Question: I have a "dial tone" python program that is imported into a Falsk webserver, and I have an html embedded roundSlider widget that I am trying to use to update the sample rate variable values inside dial tone program. Once I run the webserver and start dragging the slider, visually the value of the slider does update/change when dragging it, but there is no tone, the tone program doesn't start!
Please, I need your help to figure this out.
Here is my flask app.py:
'''
from flask import Flask, render_template, jsonify, request,redirect,url_for
from random import randint
from top_block_22 import top_block_22
app = Flask(__name__)
# def test():
# print("its working")
@app.route('/')
def slide_func():
return render_template("index.html")
print(slide_val)
return(slide_val)
def test():
print("its working")
@app.route('/valueofslider')
def slide():
slide_val = request.args.get('slide_val')
return main(slide_val)
def main(slide_val):
tb = top_block_22()
tb.start()
samp_rate = int(slide_val) + 100
print(samp_rate)
return(slide_val)
app.debug = True
if __name__ == '__main__':
app.run(debug=True)
'''
Main dial tone code:
'''
from gnuradio import analog
from gnuradio import audio
from gnuradio import blocks
from gnuradio import eng_notation
from gnuradio import gr
from gnuradio.eng_option import eng_option
from gnuradio.filter import firdes
from optparse import OptionParser
from flask import Flask, render_template, jsonify, request, redirect, url_for
from random import randint
#from app import *
class top_block_22(gr.top_block):
def __init__(self, samp_rate):
gr.top_block.__init__(self, "Top Block 22")
##################################################
# Variables
##################################################
self.samp_rate = samp_rate = 32000
##################################################
# Blocks
##################################################
self.blocks_add_xx = blocks.add_vff(1)
self.audio_sink = audio.sink(32000, '', True)
self.analog_sig_source_x_1 = analog.sig_source_f(samp_rate, analog.GR_COS_WAVE, 440, 0.4, 0)
self.analog_sig_source_x_0 = analog.sig_source_f(samp_rate, analog.GR_COS_WAVE, 350, 0.4, 0)
self.analog_noise_source_x_0 = analog.noise_source_f(analog.GR_GAUSSIAN, 0.005, -42)
##################################################
# Connections
##################################################
self.connect((self.analog_noise_source_x_0, 0), (self.blocks_add_xx, 2))
self.connect((self.analog_sig_source_x_0, 0), (self.blocks_add_xx, 0))
self.connect((self.analog_sig_source_x_1, 0), (self.blocks_add_xx, 1))
self.connect((self.blocks_add_xx, 0), (self.audio_sink, 0))
def main(top_block_cls=top_block_22, options=None):
tb = top_block_22('samp_rate')
tb.start()
try:
raw_input('Press Enter to quit: ')
except EOFError:
pass
tb.stop()
tb.wait()
if __name__ == '__main__':
main()
'''
index.html script:
'''
<!DOCTYPE html>
<html>
<head>
<meta charset="utf-8">
<title>jQuery roundSlider - JS Bin</title>
<link rel="icon" href="data:,">
<script src="https://cdnjs.cloudflare.com/ajax/libs/jquery/3.4.1/jquery.min.js"></script>
<link href="https://cdnjs.cloudflare.com/ajax/libs/roundSlider/1.3.2/roundslider.min.css" rel="stylesheet" />
<script src="https://cdnjs.cloudflare.com/ajax/libs/roundSlider/1.3.2/roundslider.min.js"></script>
</head>
<body>
<!-- Only html needed -->
<form class="form-inline" method="POST" action="{{ url_for('slide') }}">
<div id="slider"></div>
<script>
var val;
$("#slider").roundSlider({
radius: 215,
min: 0,
max: 100000,
change: function () {
var obj1 = $("#slider").data("roundSlider");
val = obj1.getValue();
value: 10
$.getJSON('/valueofslider', {
slide_val: val
});
}
});
</script>
</body>
</html>
'''
Here is an image of the slider when its updating its values:

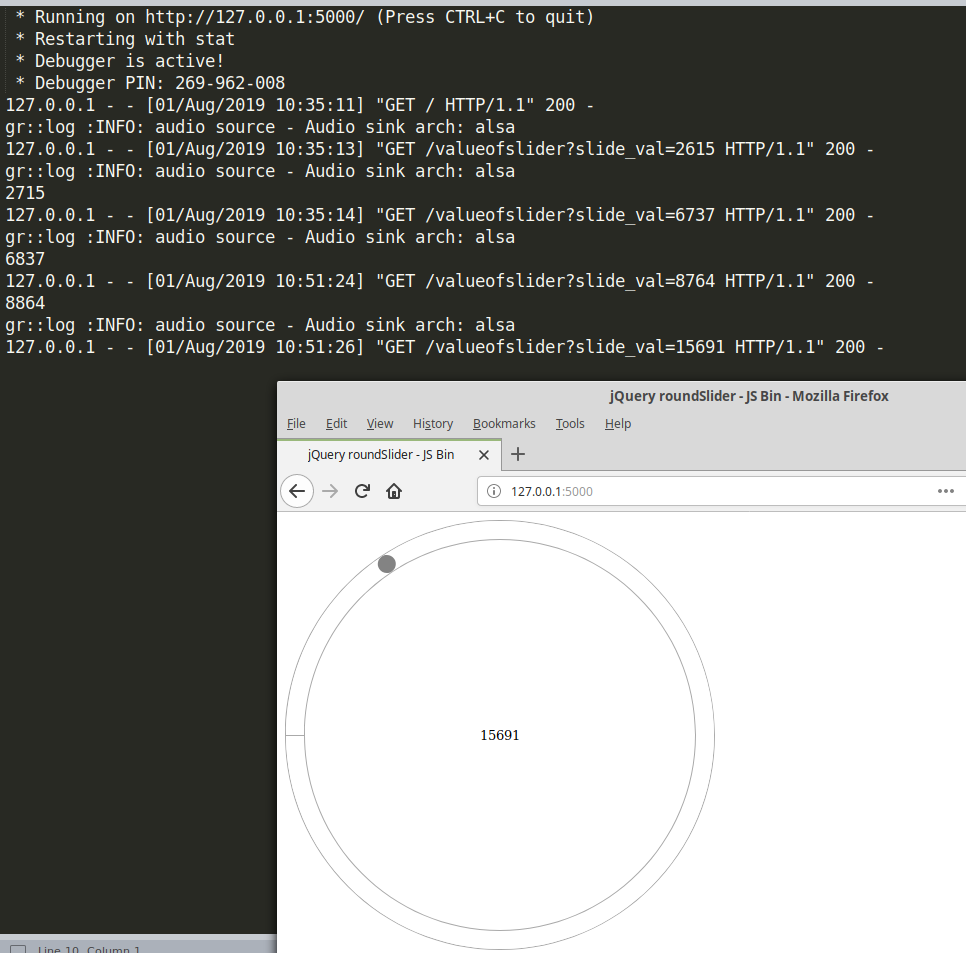
Answer: This code works for me.
Main problem was that function runs so fast that nobody can hear sound - so I added 'time.sleep(0.5)'
I put all code in one file so it is easier to copy and paste to file to run it.
Main page 'http://localhost:5000/' displays few links with different values to test it.
'''
from gnuradio import analog
from gnuradio import audio
from gnuradio import blocks
from gnuradio import eng_notation
from gnuradio import gr
from gnuradio.eng_option import eng_option
from gnuradio.filter import firdes
from optparse import OptionParser
class top_block_22(gr.top_block):
def __init__(self, samp_rate=32000): # default value for samp_rate
gr.top_block.__init__(self, "Top Block 22")
##################################################
# Variables
##################################################
self.samp_rate = samp_rate # without "= 32000"
print('[DEBUG] top_block_22:', self.samp_rate)
##################################################
# Blocks
##################################################
self.blocks_add_xx = blocks.add_vff(1)
self.audio_sink = audio.sink(32000, '', True)
self.analog_sig_source_x_1 = analog.sig_source_f(samp_rate, analog.GR_COS_WAVE, 440, 0.4, 0)
self.analog_sig_source_x_0 = analog.sig_source_f(samp_rate, analog.GR_COS_WAVE, 350, 0.4, 0)
self.analog_noise_source_x_0 = analog.noise_source_f(analog.GR_GAUSSIAN, 0.005, -42)
##################################################
# Connections
##################################################
self.connect((self.analog_noise_source_x_0, 0), (self.blocks_add_xx, 2))
self.connect((self.analog_sig_source_x_0, 0), (self.blocks_add_xx, 0))
self.connect((self.analog_sig_source_x_1, 0), (self.blocks_add_xx, 1))
self.connect((self.blocks_add_xx, 0), (self.audio_sink, 0))
# -----------------------------------------------------------------------------
from flask import Flask, request
#from top_block_22 import top_block_22
import time
app = Flask(__name__)
@app.route('/')
def index():
HTML = 'HEAR:'
for item in (20000, 25000, 32000):
HTML += ' <a href="/valueofslider?slide_val={}">{}</a>'.format(item, item)
return HTML
@app.route('/valueofslider')
def slide():
slide_val = request.args.get('slide_val', 32000) # default value 32000
main(slide_val)
return slide_val
def main(slide_val):
samp_rate = int(slide_val) + 100
print('[DEBUG] main:', samp_rate)
tb = top_block_22(samp_rate) # run with value from variable
tb.start()
time.sleep(0.5)
tb.stop()
tb.wait()
if __name__ == '__main__':
app.run(debug=True)
'''
---
This version displays slider and it uses 'Thread' to play sound all time (after selecting first value on slider).
When slider sends new value then it stops old thread and creates new one with new 'samp_rate'.
But maybe it can be done without 'Thread' but using only 'tb.start', 'tb.stop', etc. It seems 'top_block_22' already uses thread to work.
It also uses 'http://localhost:5000/off' to send 'samp_rate=0' which stop sound.
'''
from gnuradio import analog
from gnuradio import audio
from gnuradio import blocks
from gnuradio import eng_notation
from gnuradio import gr
from gnuradio.eng_option import eng_option
from gnuradio.filter import firdes
from optparse import OptionParser
class top_block_22(gr.top_block):
def __init__(self, samp_rate):
gr.top_block.__init__(self, "Top Block 22")
##################################################
# Variables
##################################################
self.samp_rate = samp_rate
print('[DEBUG] top_block_22:', self.samp_rate)
##################################################
# Blocks
##################################################
self.blocks_add_xx = blocks.add_vff(1)
self.audio_sink = audio.sink(32000, '', True)
self.analog_sig_source_x_1 = analog.sig_source_f(samp_rate, analog.GR_COS_WAVE, 440, 0.4, 0)
self.analog_sig_source_x_0 = analog.sig_source_f(samp_rate, analog.GR_COS_WAVE, 350, 0.4, 0)
self.analog_noise_source_x_0 = analog.noise_source_f(analog.GR_GAUSSIAN, 0.005, -42)
##################################################
# Connections
##################################################
self.connect((self.analog_noise_source_x_0, 0), (self.blocks_add_xx, 2))
self.connect((self.analog_sig_source_x_0, 0), (self.blocks_add_xx, 0))
self.connect((self.analog_sig_source_x_1, 0), (self.blocks_add_xx, 1))
self.connect((self.blocks_add_xx, 0), (self.audio_sink, 0))
# -----------------------------------------------------------------------------
from threading import Thread
class MyThread(Thread):
def __init__(self, samp_rate):
Thread.__init__(self)
self.running = True
self.samp_rate = samp_rate
def run(self):
tb = top_block_22(self.samp_rate)
tb.start()
while self.running:
time.sleep(0.5) # need it to head sound
tb.stop()
tb.wait()
# -----------------------------------------------------------------------------
from flask import Flask, request
#from top_block_22 import top_block_22
import time
app = Flask(__name__)
my_thread = None
@app.route('/')
def index():
return '''<!DOCTYPE html>
<html>
<head>
<meta charset="utf-8">
<title>jQuery roundSlider - JS Bin</title>
<link rel="icon" href="data:,">
<script src="https://cdnjs.cloudflare.com/ajax/libs/jquery/3.4.1/jquery.min.js"></script>
<link href="https://cdnjs.cloudflare.com/ajax/libs/roundSlider/1.3.2/roundslider.min.css" rel="stylesheet" />
<script src="https://cdnjs.cloudflare.com/ajax/libs/roundSlider/1.3.2/roundslider.min.js"></script>
</head>
<body>
<!-- Only html needed -->
<form class="form-inline" method="POST" action="{{ url_for('slide') }}">
<div id="slider"></div>
<script>
var val;
$("#slider").roundSlider({
radius: 215,
min: 0,
max: 100000,
change: function () {
var obj1 = $("#slider").data("roundSlider");
val = obj1.getValue();
value: 10
$.getJSON('/valueofslider', {
slide_val: val
});
}
});
</script>
</body>
</html>'''
@app.route('/off')
def off():
'''use 'slide_val=0' to turn it off'''
main(0)
return 'off'
@app.route('/valueofslider')
def slide():
slide_val = request.args.get('slide_val', 32000)
main(slide_val)
return slide_val
def main(slide_val):
global my_thread
print('[DEBUG] main:', slide_val)
samp_rate = int(slide_val)
if my_thread: # if my_thread is not None
my_thread.running = False
my_thread.join()
my_thread = None
if samp_rate > 0:
my_thread = MyThread(samp_rate)
my_thread.start()
if __name__ == '__main__':
app.run(debug=True)
'''
---
Version without 'Thread'.
As before it display slider and it play sound all time after selecting first value. It use global value 'tb' to keep access to object and stop it when it get new 'samp_rate', and run new object.
It also uses 'http://localhost:5000/off' to send 'samp_rate=0' which stop sound.
'''
from gnuradio import analog
from gnuradio import audio
from gnuradio import blocks
from gnuradio import eng_notation
from gnuradio import gr
from gnuradio.eng_option import eng_option
from gnuradio.filter import firdes
from optparse import OptionParser
class top_block_22(gr.top_block):
def __init__(self, samp_rate):
gr.top_block.__init__(self, "Top Block 22")
##################################################
# Variables
##################################################
self.samp_rate = samp_rate
print('[DEBUG] top_block_22:', self.samp_rate)
##################################################
# Blocks
##################################################
self.blocks_add_xx = blocks.add_vff(1)
self.audio_sink = audio.sink(32000, '', True)
self.analog_sig_source_x_1 = analog.sig_source_f(samp_rate, analog.GR_COS_WAVE, 440, 0.4, 0)
self.analog_sig_source_x_0 = analog.sig_source_f(samp_rate, analog.GR_COS_WAVE, 350, 0.4, 0)
self.analog_noise_source_x_0 = analog.noise_source_f(analog.GR_GAUSSIAN, 0.005, -42)
##################################################
# Connections
##################################################
self.connect((self.analog_noise_source_x_0, 0), (self.blocks_add_xx, 2))
self.connect((self.analog_sig_source_x_0, 0), (self.blocks_add_xx, 0))
self.connect((self.analog_sig_source_x_1, 0), (self.blocks_add_xx, 1))
self.connect((self.blocks_add_xx, 0), (self.audio_sink, 0))
# -----------------------------------------------------------------------------
from flask import Flask, request
#from top_block_22 import top_block_22
app = Flask(__name__)
tb = None # global variable to keep it between requests
@app.route('/')
def index():
return '''<!DOCTYPE html>
<html>
<head>
<meta charset="utf-8">
<title>jQuery roundSlider - JS Bin</title>
<link rel="icon" href="data:,">
<script src="https://cdnjs.cloudflare.com/ajax/libs/jquery/3.4.1/jquery.min.js"></script>
<link href="https://cdnjs.cloudflare.com/ajax/libs/roundSlider/1.3.2/roundslider.min.css" rel="stylesheet" />
<script src="https://cdnjs.cloudflare.com/ajax/libs/roundSlider/1.3.2/roundslider.min.js"></script>
</head>
<body>
<!-- Only html needed -->
<form class="form-inline" method="POST" action="{{ url_for('slide') }}">
<div id="slider"></div>
<script>
var val;
$("#slider").roundSlider({
radius: 215,
min: 0,
max: 100000,
change: function () {
var obj1 = $("#slider").data("roundSlider");
val = obj1.getValue();
value: 10
$.getJSON('/valueofslider', {
slide_val: val
});
}
});
</script>
</body>
</html>'''
@app.route('/off')
def off():
'''use 'slide_val=0' to turn it off'''
main(0)
return 'off'
@app.route('/valueofslider')
def slide():
slide_val = request.args.get('slide_val', 32000)
main(slide_val)
return slide_val
def main(slide_val):
global tb
print('[DEBUG] main:', slide_val)
samp_rate = int(slide_val)
# stop old sound
if tb: # if tb is not None
tb.stop()
tb.wait()
tb = None
# create new sound (if not zero)
if samp_rate > 0:
tb = top_block_22(samp_rate)
tb.start()
if __name__ == '__main__':
app.run(debug=True)
'''
---
last version
Few changes in JavaScript:
- -
Changes in Python:
- <URL>'
In 'FAQ' I found <URL> so maybe it can change sample rate without creating new object and maybe it gives better sound. I head click when it change sample rate.
Code:
'''
from __future__ import print_function
from gnuradio import analog
from gnuradio import audio
from gnuradio import blocks
from gnuradio import eng_notation
from gnuradio import gr
from gnuradio.eng_option import eng_option
from gnuradio.filter import firdes
from optparse import OptionParser
class TopBlock22(gr.top_block): # PEP8: CamelCaseName for classes
def __init__(self, sample_rate=32000):
gr.top_block.__init__(self, "Top Block 22")
##################################################
# Variables
##################################################
self.sample_rate = sample_rate
print('[TopBlock22] sample_rate:', self.sample_rate)
##################################################
# Blocks
##################################################
self.blocks_add_xx = blocks.add_vff(1)
self.audio_sink = audio.sink(32000, '', True)
self.analog_sig_source_x_1 = analog.sig_source_f(sample_rate, analog.GR_COS_WAVE, 440, 0.4, 0)
self.analog_sig_source_x_0 = analog.sig_source_f(sample_rate, analog.GR_COS_WAVE, 350, 0.4, 0)
self.analog_noise_source_x_0 = analog.noise_source_f(analog.GR_GAUSSIAN, 0.005, -42)
##################################################
# Connections
##################################################
self.connect((self.analog_noise_source_x_0, 0), (self.blocks_add_xx, 2))
self.connect((self.analog_sig_source_x_0, 0), (self.blocks_add_xx, 0))
self.connect((self.analog_sig_source_x_1, 0), (self.blocks_add_xx, 1))
self.connect((self.blocks_add_xx, 0), (self.audio_sink, 0))
# -----------------------------------------------------------------------------
from flask import Flask, request, jsonify
#from top_block_22 import TopBlock22
import time
app = Flask(__name__)
tb = None # global variable to keep it between requests
@app.route('/')
def index():
return '''<!DOCTYPE html>
<html>
<head>
<meta charset="utf-8">
<title>GNURadio Slider Example</title>
<script src="https://cdnjs.cloudflare.com/ajax/libs/jquery/3.4.1/jquery.min.js"></script>
<link href="https://cdnjs.cloudflare.com/ajax/libs/roundSlider/1.3.2/roundslider.min.css" rel="stylesheet" />
<script src="https://cdnjs.cloudflare.com/ajax/libs/roundSlider/1.3.2/roundslider.min.js"></script>
</head>
<body>
<div id="slider"></div>
<script>
// keep slider's value
var val;
// create slider
$("#slider").roundSlider({
radius: 215,
min: 0,
max: 100000,
value: 32000, // default value at start
change: function () {
var obj = $("#slider").data("roundSlider");
val = obj.getValue();
$.getJSON('/valueofslider', {
slide_val: val
});
}
});
// play sound at start
$.getJSON('/valueofslider', {slide_val: val});
</script>
</body>
</html>'''
@app.route('/test')
def test():
HTML = 'HEAR:'
for item in (0, 10000, 20000, 25000, 32000):
HTML += ' <a href="/set/{}">{}</a>'.format(item, item)
return HTML
@app.route('/off')
def off():
"""Turn off sound."""
sound(0)
#return jsonify({'val': 0})
return 'off'
@app.route('/set/<int:value>')
def set_value(value):
"""Set value. Use 0 to turn it off."""
sound(value)
#return jsonify({'val': value})
return str(value)
@app.route('/get')
def get_value():
"""Get current value."""
if tb:
value = tb.sample_rate
else:
value = 0
#return jsonify({'val': value})
return str(value)
@app.route('/valueofslider')
def slide():
sample_rate = request.args.get('slide_val', '32000')
sample_rate = int(sample_rate)
sound(sample_rate)
#return jsonify({'val': sample_rate})
return str(sample_rate)
def sound(sample_rate):
global tb
print('[sound] sample_rate:', sample_rate)
sample_rate = int(sample_rate)
# stop old sound
if tb: # if tb is not None
tb.stop()
tb.wait()
tb = None
# create new sound (if not zero)
if sample_rate > 0:
tb = TopBlock22(sample_rate)
tb.start()
if __name__ == '__main__':
app.run(debug=True)
'''
---
this time last version.
It uses 'lock/unlock' and 'disconnect/connect' to change sound without creating new object. Based on example from FAQ (<URL> but 'disconnect' needed two endpoints like 'connect'.
'''
from __future__ import print_function
from gnuradio import analog
from gnuradio import audio
from gnuradio import blocks
from gnuradio import eng_notation
from gnuradio import gr
from gnuradio.eng_option import eng_option
from gnuradio.filter import firdes
from optparse import OptionParser
class TopBlock22(gr.top_block): # PEP8: CamelCaseName for classes
def __init__(self, sample_rate=32000):
gr.top_block.__init__(self, "Top Block 22")
##################################################
# Variables
##################################################
self.sample_rate = sample_rate
print('[TopBlock22] __init__: sample_rate:', self.sample_rate)
##################################################
# Blocks
##################################################
self.blocks_add_xx = blocks.add_vff(1)
self.audio_sink = audio.sink(32000, '', True)
self.analog_sig_source_x_1 = analog.sig_source_f(sample_rate, analog.GR_COS_WAVE, 440, 0.4, 0)
self.analog_sig_source_x_0 = analog.sig_source_f(sample_rate, analog.GR_COS_WAVE, 350, 0.4, 0)
self.analog_noise_source_x_0 = analog.noise_source_f(analog.GR_GAUSSIAN, 0.005, -42)
##################################################
# Connections
##################################################
self.connect((self.analog_noise_source_x_0, 0), (self.blocks_add_xx, 2))
self.connect((self.analog_sig_source_x_0, 0), (self.blocks_add_xx, 0))
self.connect((self.analog_sig_source_x_1, 0), (self.blocks_add_xx, 1))
self.connect((self.blocks_add_xx, 0), (self.audio_sink, 0))
def change(self, sample_rate):
self.sample_rate = sample_rate
print('[TopBlock22] change: sample_rate:', self.sample_rate)
# lock
self.lock()
# disconect - needs two endpoints (not like in FAQ)
self.disconnect((self.analog_sig_source_x_0, 0), (self.blocks_add_xx, 0))
self.disconnect((self.analog_sig_source_x_1, 0), (self.blocks_add_xx, 1))
# create new
self.analog_sig_source_x_1 = analog.sig_source_f(sample_rate, analog.GR_COS_WAVE, 440, 0.4, 0)
self.analog_sig_source_x_0 = analog.sig_source_f(sample_rate, analog.GR_COS_WAVE, 350, 0.4, 0)
# connect again
self.connect((self.analog_sig_source_x_0, 0), (self.blocks_add_xx, 0))
self.connect((self.analog_sig_source_x_1, 0), (self.blocks_add_xx, 1))
# unlock
self.unlock()
# -----------------------------------------------------------------------------
from flask import Flask, request, jsonify
app = Flask(__name__)
tb = None # global variable to keep it between requests
@app.route('/')
def index():
return '''<!DOCTYPE html>
<html>
<head>
<meta charset="utf-8">
<title>GNURadio Slider Example</title>
<script src="https://cdnjs.cloudflare.com/ajax/libs/jquery/3.4.1/jquery.min.js"></script>
<link href="https://cdnjs.cloudflare.com/ajax/libs/roundSlider/1.3.2/roundslider.min.css" rel="stylesheet" />
<script src="https://cdnjs.cloudflare.com/ajax/libs/roundSlider/1.3.2/roundslider.min.js"></script>
</head>
<body>
<div id="slider"></div>
<script>
// keep slider's value
var val;
// create slider
$("#slider").roundSlider({
radius: 215,
min: 0,
max: 100000,
value: 32000, // default value at start
change: function () {
var obj = $("#slider").data("roundSlider");
val = obj.getValue();
$.getJSON('/valueofslider', {
slide_val: val
});
}
});
// play sound at start
$.getJSON('/valueofslider', {slide_val: val});
</script>
</body>
</html>'''
@app.route('/test')
def test():
HTML = 'HEAR:'
for item in (0, 10000, 20000, 25000, 32000):
HTML += ' <a href="/set/{}">{}</a>'.format(item, item)
return HTML
@app.route('/off')
def off():
"""Turn off sound."""
sound(0)
#return jsonify({'val': 0})
return 'off'
@app.route('/set/<int:value>')
def set_value(value):
"""Set value. Use 0 to turn it off."""
sound(value)
#return jsonify({'val': value})
return str(value)
@app.route('/get')
def get_value():
"""Get value. Returns 0 when turned off."""
if tb:
value = tb.sample_rate
else:
value = 0
#return jsonify({'val': value})
return str(value)
@app.route('/valueofslider')
def slide():
sample_rate = request.args.get('slide_val', '32000')
sample_rate = int(sample_rate)
sound(sample_rate)
#return jsonify({'val': sample_rate})
return str(sample_rate)
def sound_old(sample_rate):
"""version which doesn't use 'change()'"""
global tb
print('[sound] sample_rate:', sample_rate)
sample_rate = int(sample_rate)
# stop old sound
if tb: # if tb is not None
tb.stop()
tb.wait()
tb = None
# create new sound (if not zero)
if sample_rate > 0:
tb = TopBlock22(sample_rate)
tb.start()
def sound(sample_rate):
"""version which uses 'change()'"""
global tb
print('[sound] sample_rate:', sample_rate)
sample_rate = int(sample_rate)
# change or stop old sound
if tb: # if tb is not None
if sample_rate > 0:
tb.change(sample_rate)
else:
tb.stop()
tb.wait()
tb = None
# create new sound (if not zero)
if not tb:
if sample_rate > 0:
tb = TopBlock22(sample_rate)
tb.start()
if __name__ == '__main__':
app.run(debug=True)
'''
---
I found that 'sample rate' can be change with
'''
self.analog_sig_source_x_1.set_sampling_freq(sample_rate)
'''
so it doesn't have to create new 'sig_source_f'
'''
class TopBlock22(gr.top_block):
# ... rest ...
def change(self, sample_rate):
self.sample_rate = sample_rate
print('[TopBlock22] change: sample_rate:', self.sample_rate)
self.analog_sig_source_x_1.set_sampling_freq(sample_rate)
self.analog_sig_source_x_0.set_sampling_freq(sample_rate)
'''
I think that now I don't hear clicks when it changes 'sample rate' but now I fill it has small delay before it change it after mouse click.
To see other functions in this object you can use 'dir(self.analog_sig_source_x_1)'
'''
print('
'.join(dir(self.analog_sig_source_x_1)))
...
set_amplitude
set_block_alias
set_frequency
set_max_noutput_items
set_max_output_buffer
set_min_noutput_items
set_min_output_buffer
set_offset
set_processor_affinity
set_sampling_freq
set_thread_priority
set_waveform
...
'''
Source: <URL>,
<URL>